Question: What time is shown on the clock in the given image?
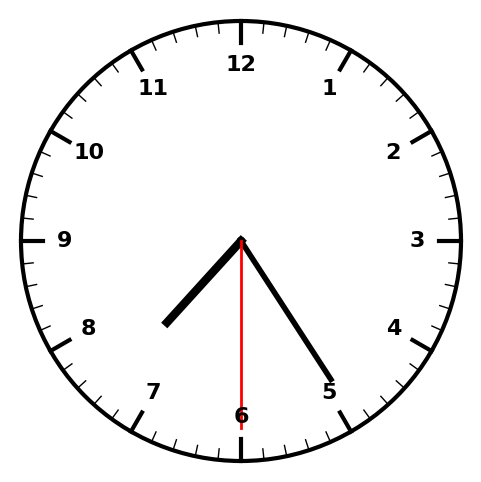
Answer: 07:24:30